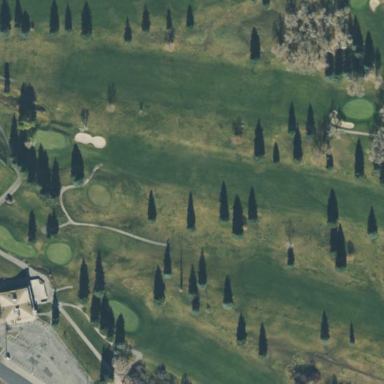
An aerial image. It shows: Grassy area designated as golf fairway.